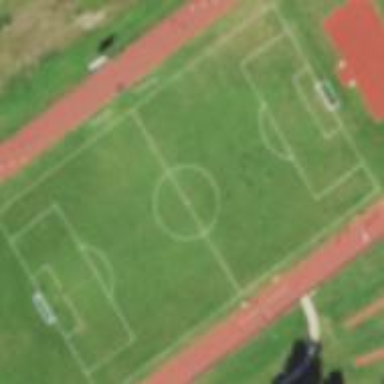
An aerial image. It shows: Soccer pitch for leisureland activities.